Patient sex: F
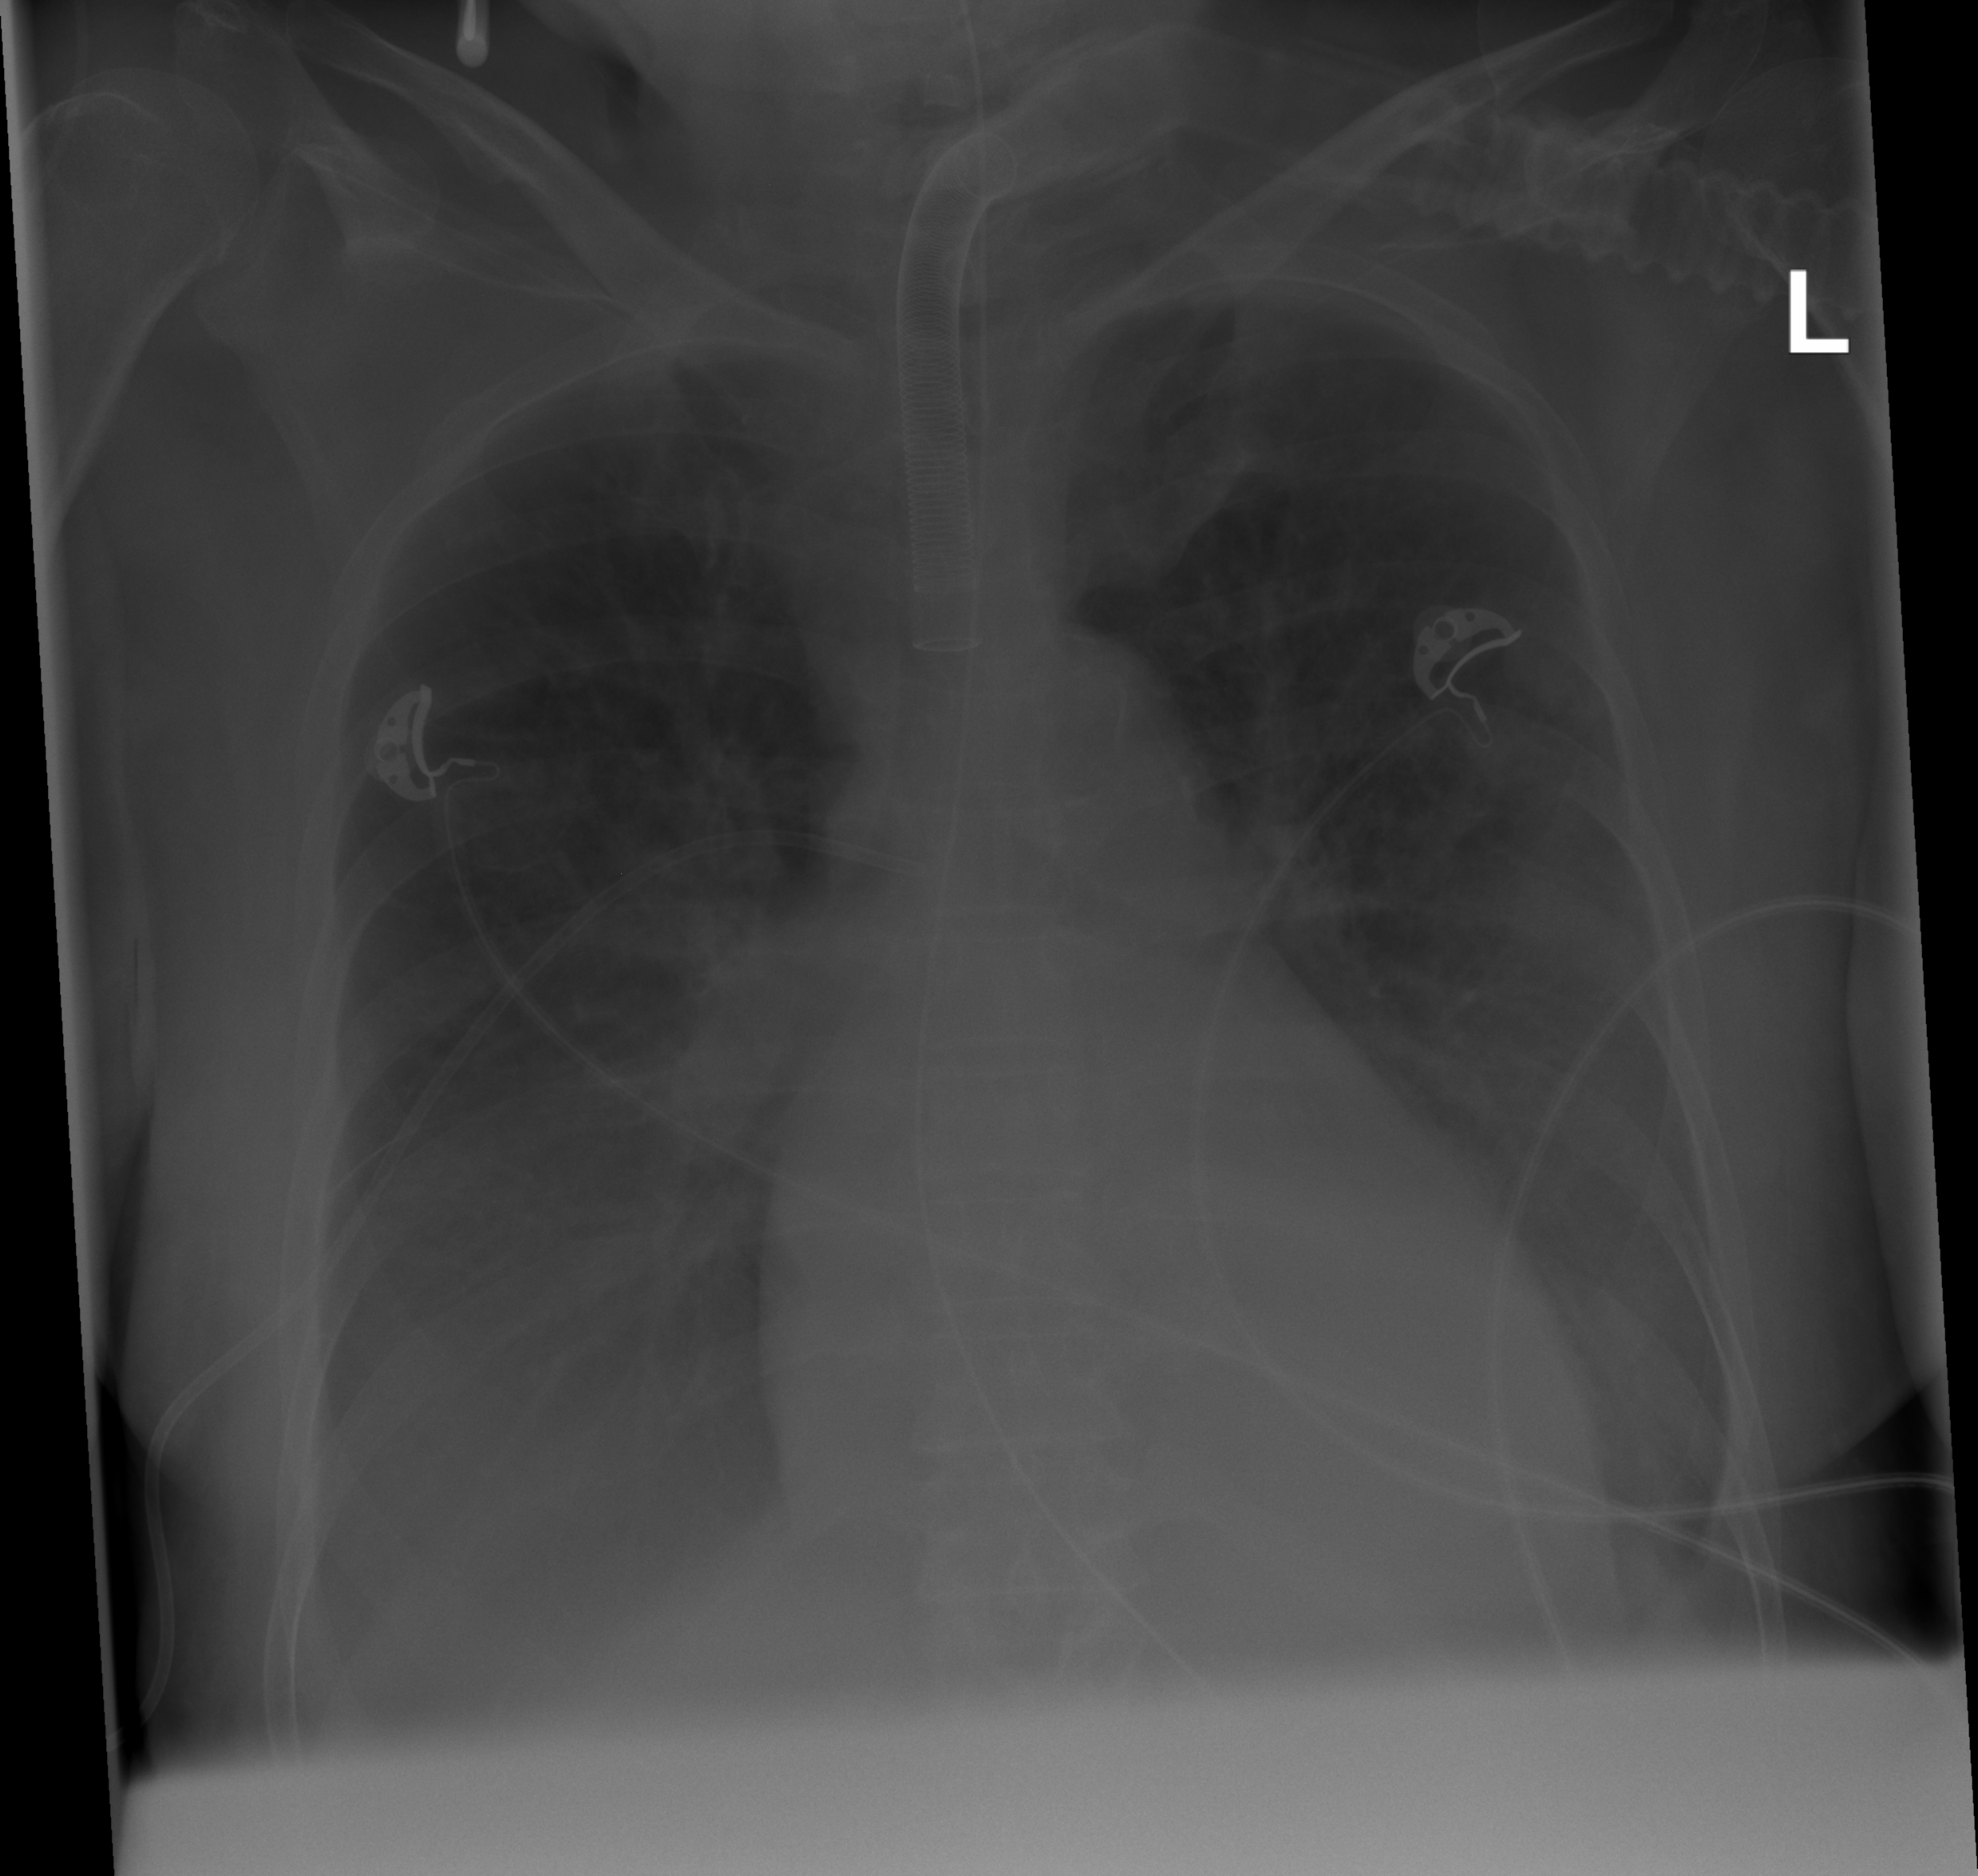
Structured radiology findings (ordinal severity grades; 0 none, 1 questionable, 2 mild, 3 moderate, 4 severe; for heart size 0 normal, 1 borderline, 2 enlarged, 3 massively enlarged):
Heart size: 1
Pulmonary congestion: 2
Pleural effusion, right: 3
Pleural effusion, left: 2
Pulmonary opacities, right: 0
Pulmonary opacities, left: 0
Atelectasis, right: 3
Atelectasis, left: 2